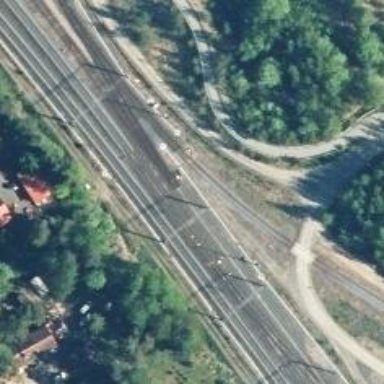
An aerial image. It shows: Railway track with contact line for electrification.